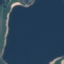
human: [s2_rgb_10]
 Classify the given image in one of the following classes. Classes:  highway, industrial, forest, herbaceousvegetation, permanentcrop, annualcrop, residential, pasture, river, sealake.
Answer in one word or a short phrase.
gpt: SeaLake